Interaction volume radius: 10 \u00c5
Interaction volume height: 25 \u00c5
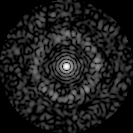
Disorder parameter: 0.857